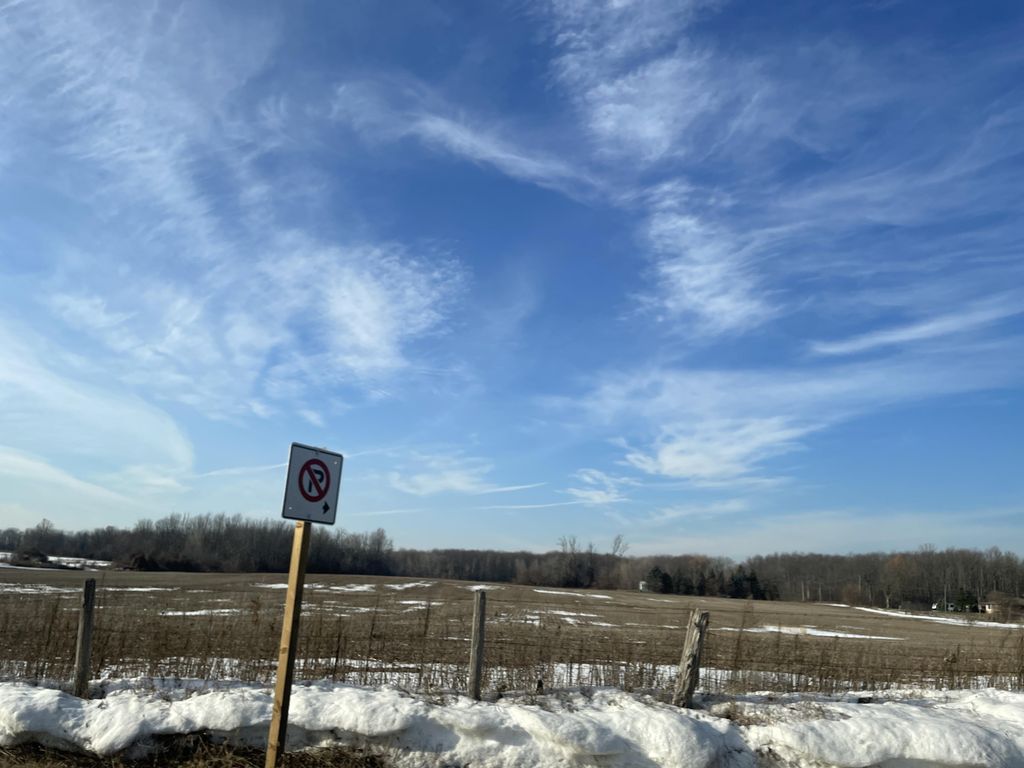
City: kitchener-waterloo